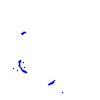
Particle: kaon